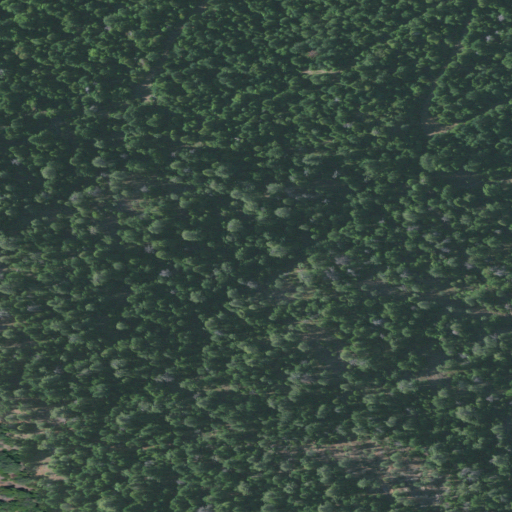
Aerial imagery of valley in Oregon named Shorthorn Gulch containing evergreen forest, open development, and shrub